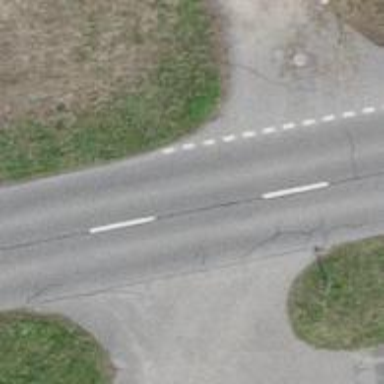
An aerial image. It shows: Tertiary road.